Field crop: tomato
Growth stage: 1
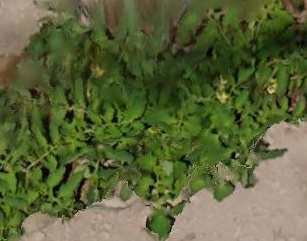
Species: tomato